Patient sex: M
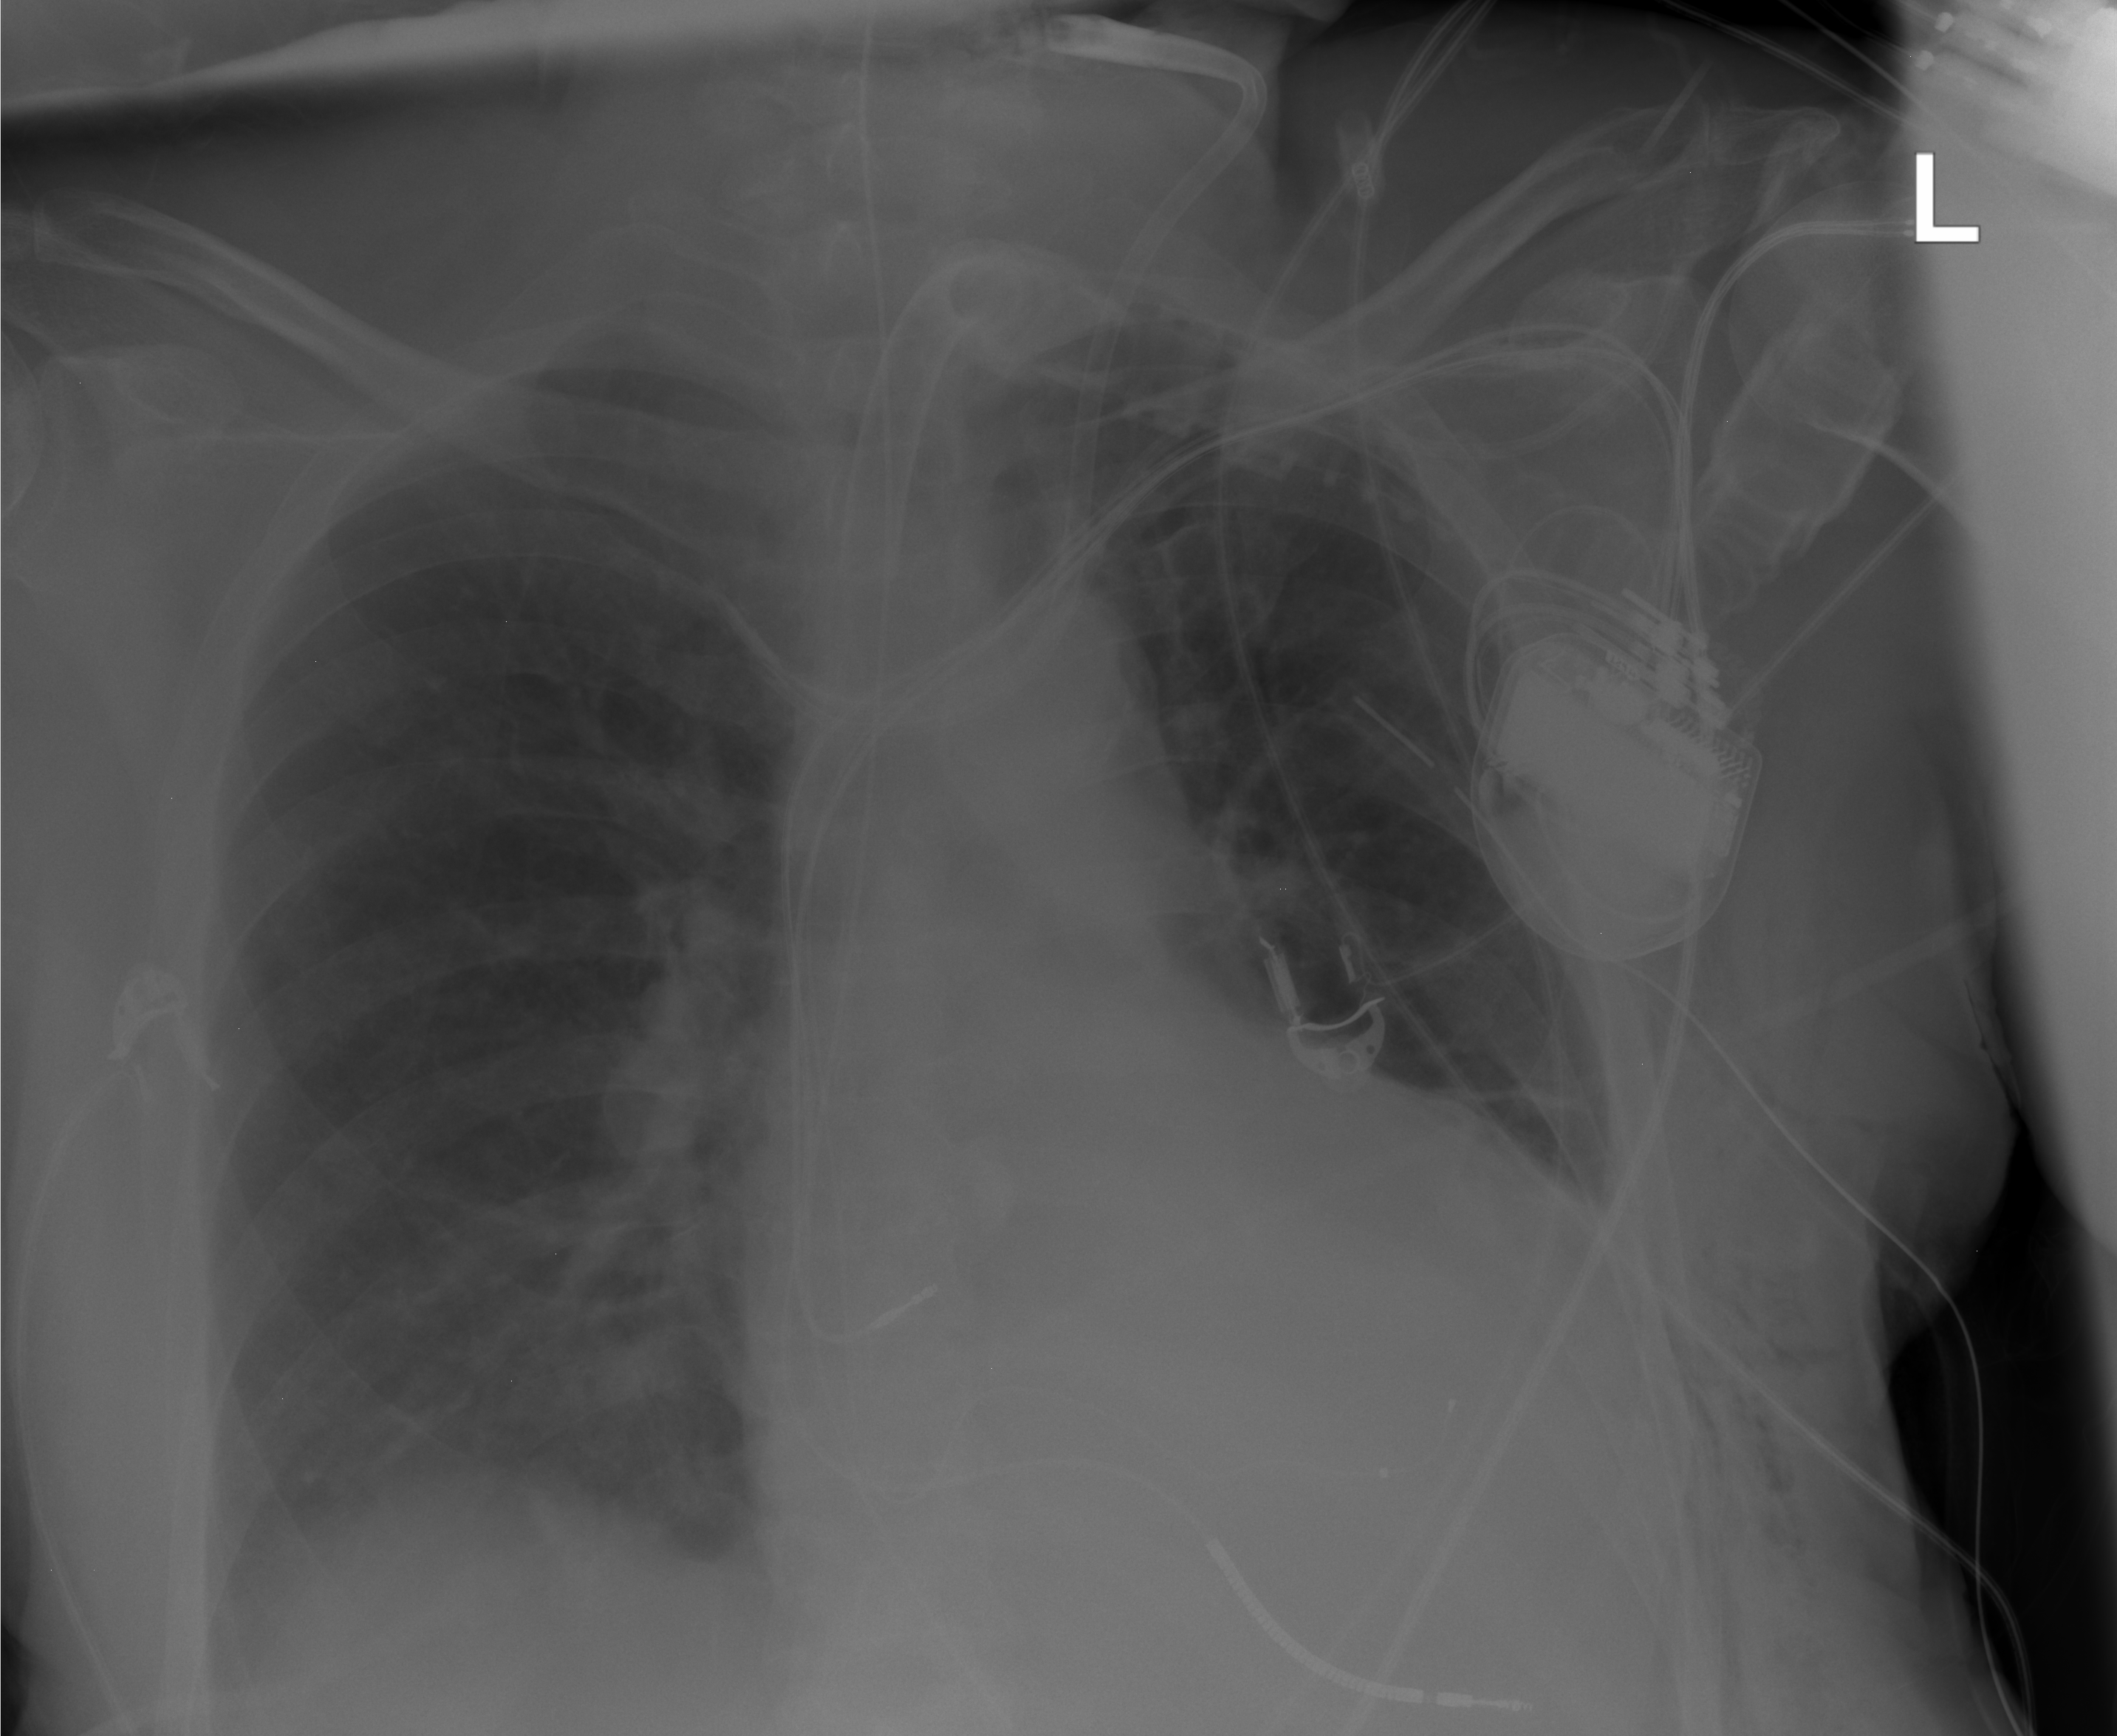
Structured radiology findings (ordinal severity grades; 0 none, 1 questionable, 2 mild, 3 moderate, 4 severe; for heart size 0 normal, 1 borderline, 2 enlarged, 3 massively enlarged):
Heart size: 2
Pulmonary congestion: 0
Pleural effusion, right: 2
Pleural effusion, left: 0
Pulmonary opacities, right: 0
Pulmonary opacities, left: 0
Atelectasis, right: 0
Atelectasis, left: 0